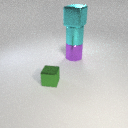
large cyan metal cube above large cyan metal cylinder